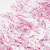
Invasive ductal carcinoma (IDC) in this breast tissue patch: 0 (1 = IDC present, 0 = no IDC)